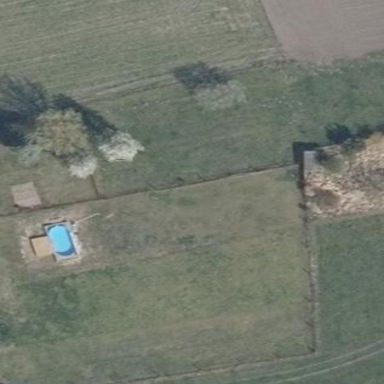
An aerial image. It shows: Garden that is leisure land.